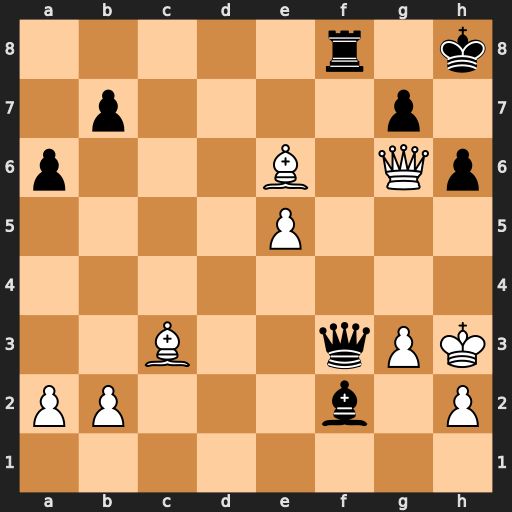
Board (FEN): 5r1k/1p4p1/p3B1Qp/4P3/8/2B2qPK/PP3b1P/8
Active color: w
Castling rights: -
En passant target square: -
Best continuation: Bg4 Qf7 Qxf7 Rxf7 e6 Re7 Bb4 Re8 e7